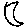
Label: moon